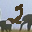
Label: 2